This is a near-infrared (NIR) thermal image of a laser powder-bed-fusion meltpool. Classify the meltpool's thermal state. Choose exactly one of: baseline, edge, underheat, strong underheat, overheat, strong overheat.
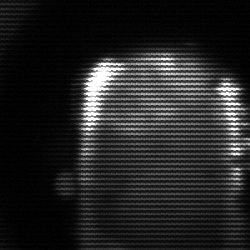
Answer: baseline